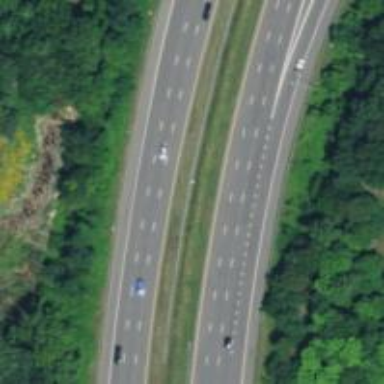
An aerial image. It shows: Motorway junction.